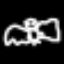
Label: angel